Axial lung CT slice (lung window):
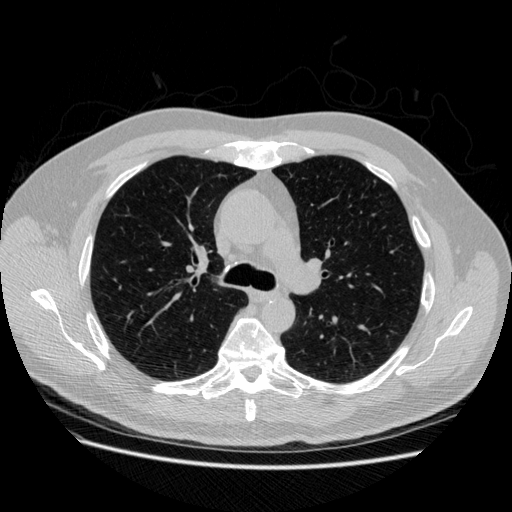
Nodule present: no